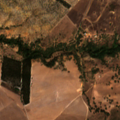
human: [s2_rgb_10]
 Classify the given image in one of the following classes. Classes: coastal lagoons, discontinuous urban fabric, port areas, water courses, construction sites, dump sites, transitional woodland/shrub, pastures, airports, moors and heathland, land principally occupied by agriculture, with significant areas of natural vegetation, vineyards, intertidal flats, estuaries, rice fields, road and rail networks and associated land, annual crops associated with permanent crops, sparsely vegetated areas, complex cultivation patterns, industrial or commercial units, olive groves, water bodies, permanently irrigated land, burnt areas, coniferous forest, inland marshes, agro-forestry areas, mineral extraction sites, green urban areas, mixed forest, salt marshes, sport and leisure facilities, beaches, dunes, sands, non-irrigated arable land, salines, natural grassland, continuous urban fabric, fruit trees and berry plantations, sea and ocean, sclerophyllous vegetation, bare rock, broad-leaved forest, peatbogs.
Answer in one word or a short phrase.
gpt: non-irrigated arable land, broad-leaved forest, transitional woodland/shrub